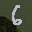
Label: 6